Field crop: maize
Growth stage: 2
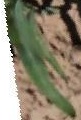
Species: maize